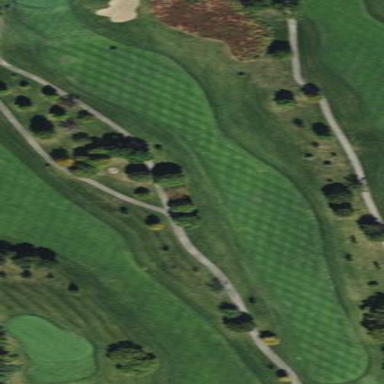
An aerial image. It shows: Well-maintained grassy golf fairway for the sport of golf.